Question: I want to have a grid view like this image

I find out that I should have a 'gridview' in 'datagridview' cell so I tried to find how to do that.I finally find that there is not any 'DataGridViewcolumn' type like 'DataGridViewTextBoxColumn' and etc,So I think I must create a custom 'Datagridview' Column..But I don't know how to create..I found this tutorial
<URL>
It is about creating a custom cell but I need a grid.I don't know which class should I override in my custom column.Can you please help me find out how to fix my problem?
Here is my code
'''
public class DataGridViewGridColumn :
DataGridViewColumn
{
public DataGridViewGridColumn()
{
}
public DataTable Dt;
private bool needsRecalc = true;
public class DataGridViewBarGraphCell :
DataGridViewCell
{
//Do I need to override Paint()?
protected override void Paint()
}
public void CalcMaxValue()
{
}
}
'''
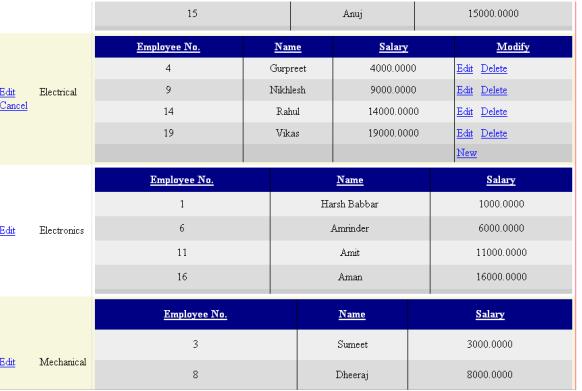
Answer: Try 'SourceGrid'. You can download from <URL>